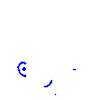
Particle: pion